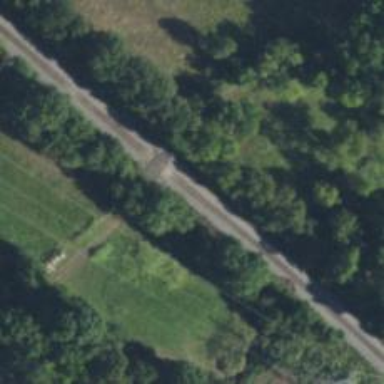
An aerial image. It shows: Railway track.